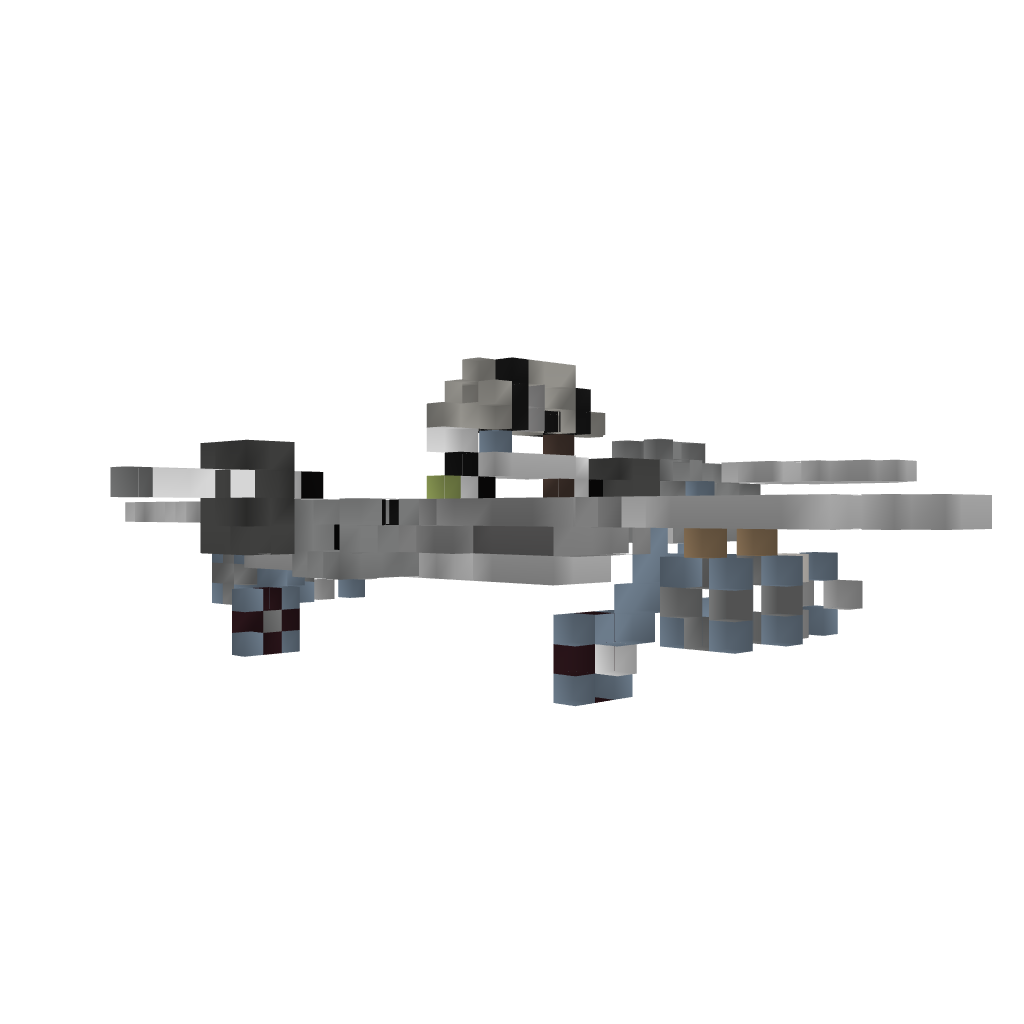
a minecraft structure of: Republic P47D Thunderbolt